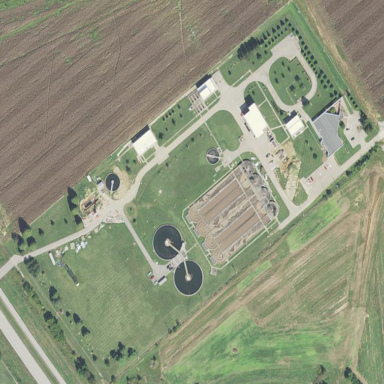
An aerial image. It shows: View of wastewater plant.